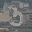
Label: 3